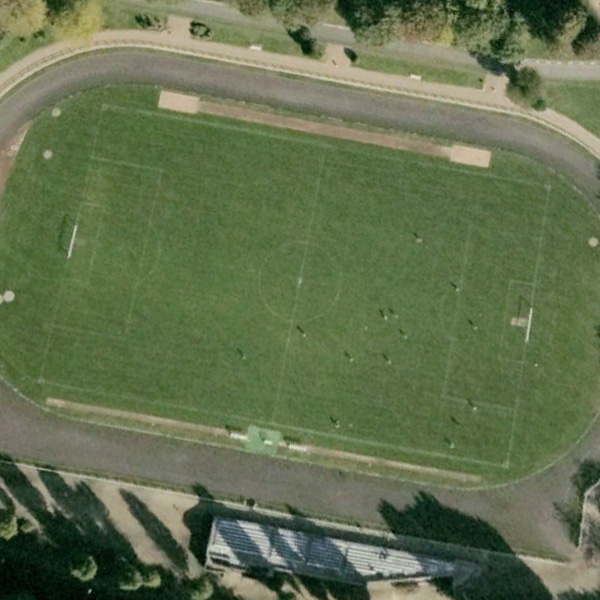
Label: Playground